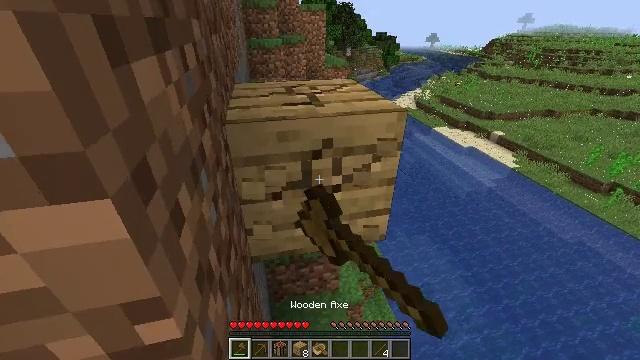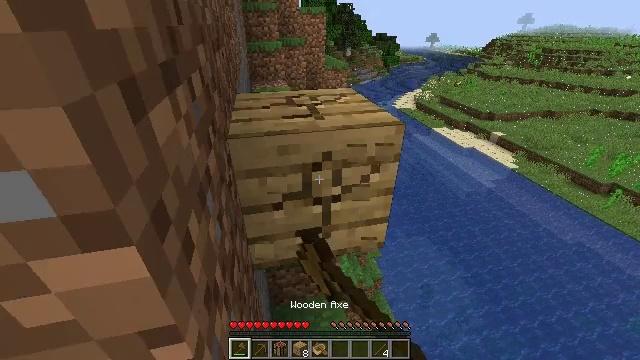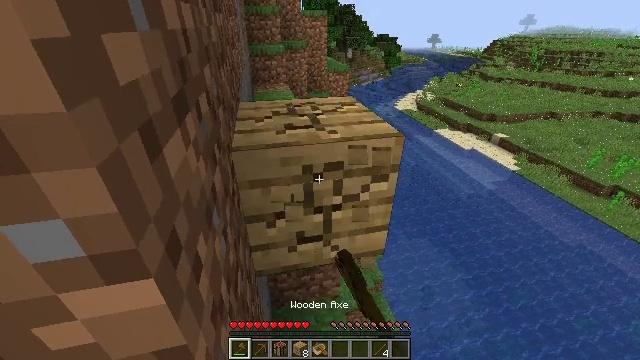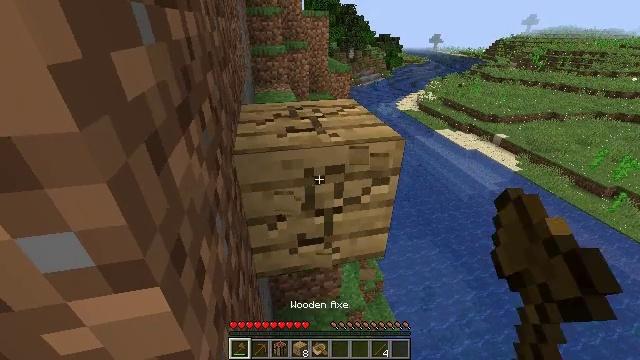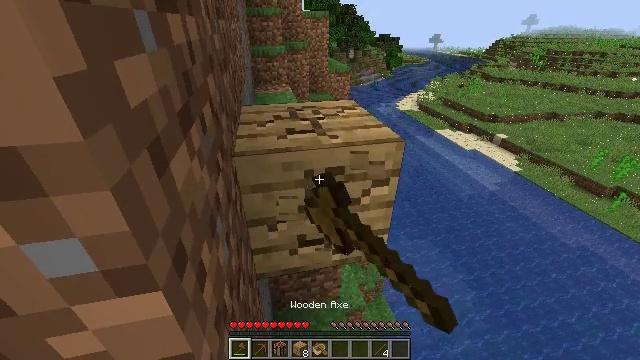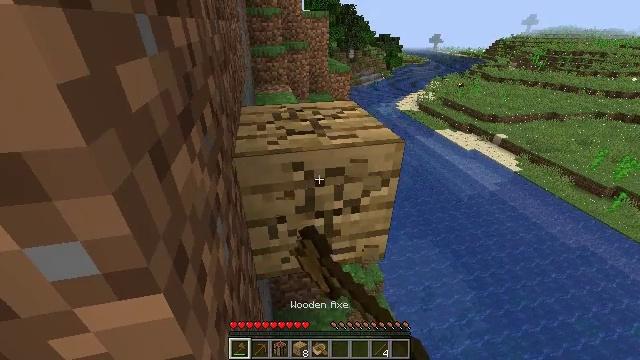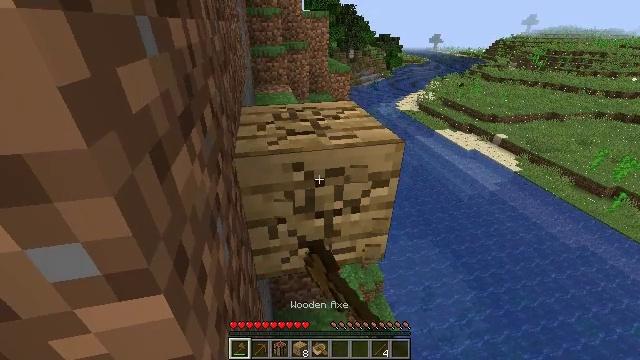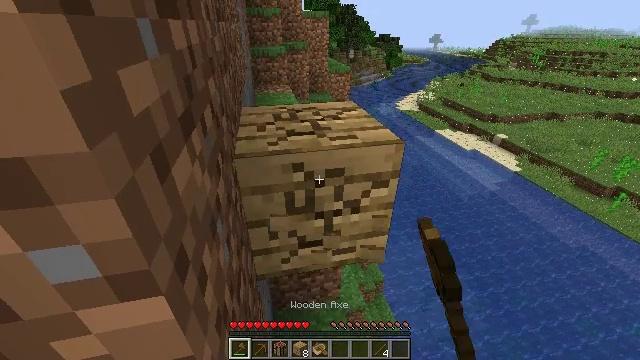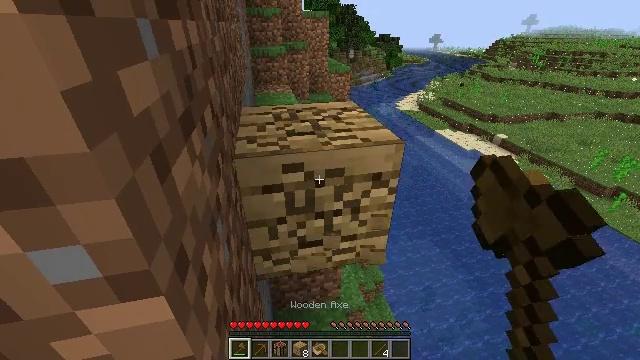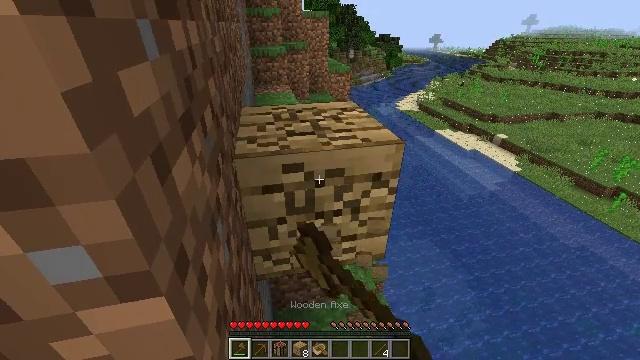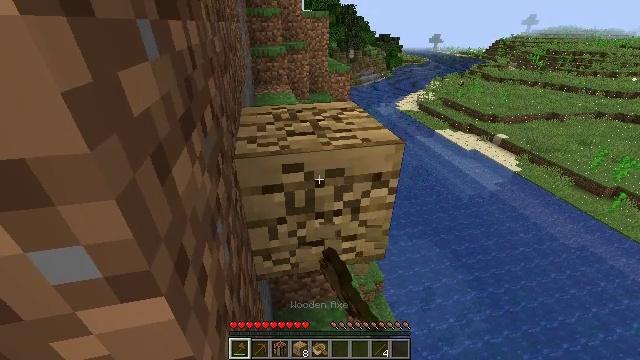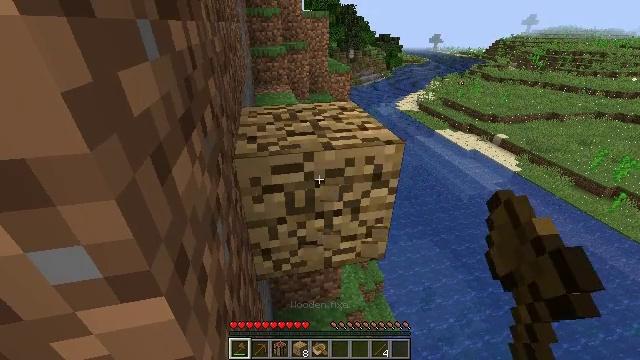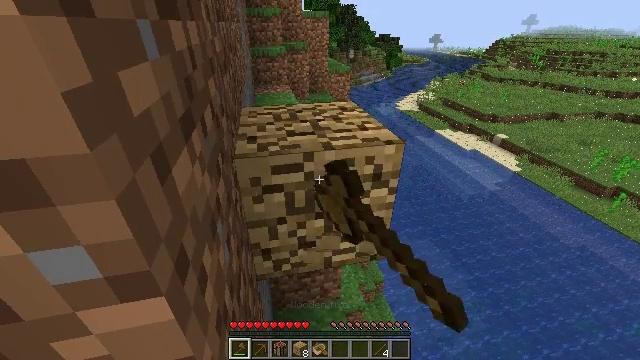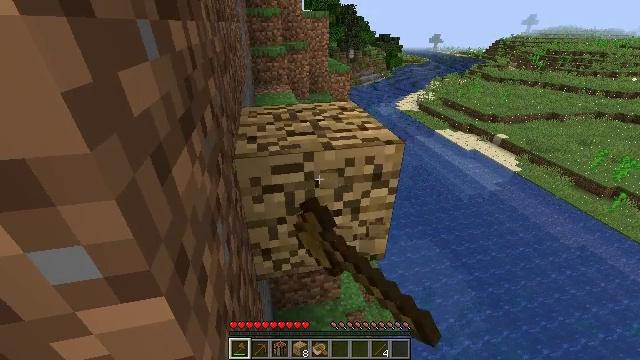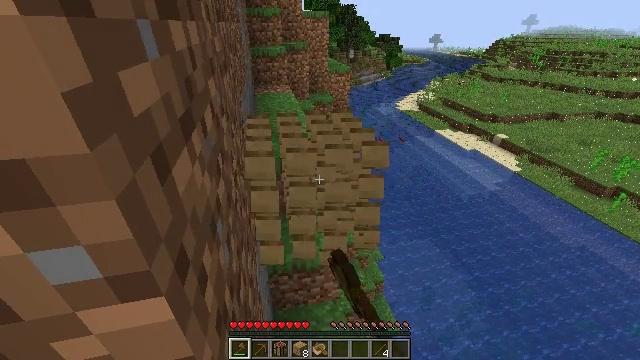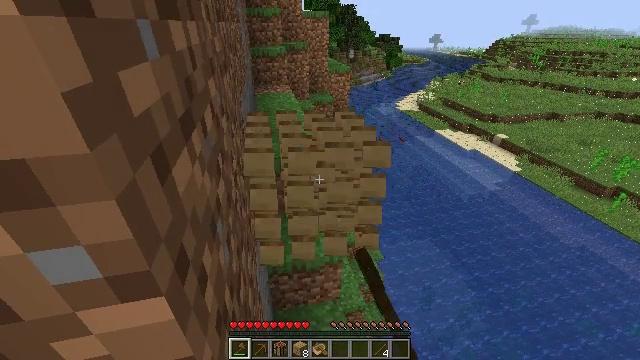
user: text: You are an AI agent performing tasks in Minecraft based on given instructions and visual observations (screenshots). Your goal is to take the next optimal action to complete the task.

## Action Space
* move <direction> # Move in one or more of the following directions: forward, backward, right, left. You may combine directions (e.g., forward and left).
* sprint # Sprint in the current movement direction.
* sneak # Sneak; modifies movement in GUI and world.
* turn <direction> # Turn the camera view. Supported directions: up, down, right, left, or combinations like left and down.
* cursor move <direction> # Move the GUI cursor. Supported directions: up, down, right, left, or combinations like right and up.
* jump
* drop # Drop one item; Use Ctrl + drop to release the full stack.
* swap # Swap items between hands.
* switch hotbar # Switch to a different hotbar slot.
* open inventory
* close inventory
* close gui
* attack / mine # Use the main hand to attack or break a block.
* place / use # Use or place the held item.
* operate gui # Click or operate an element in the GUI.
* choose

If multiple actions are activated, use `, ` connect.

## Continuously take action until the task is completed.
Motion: motion action
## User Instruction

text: Mine planks.
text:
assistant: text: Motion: attack / mine
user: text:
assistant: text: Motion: attack / mine
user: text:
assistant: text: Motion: attack / mine
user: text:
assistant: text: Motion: attack / mine
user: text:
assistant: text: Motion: attack / mine
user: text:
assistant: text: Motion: attack / mine
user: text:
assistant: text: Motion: attack / mine
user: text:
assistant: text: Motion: attack / mine
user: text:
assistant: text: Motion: attack / mine
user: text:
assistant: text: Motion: attack / mine
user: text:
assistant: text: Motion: attack / mine
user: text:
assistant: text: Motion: attack / mine
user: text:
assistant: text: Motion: attack / mine
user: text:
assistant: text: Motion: attack / mine
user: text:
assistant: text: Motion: attack / mine
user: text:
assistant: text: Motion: attack / mine
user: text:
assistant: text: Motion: attack / mine
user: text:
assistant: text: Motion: attack / mine
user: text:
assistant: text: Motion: attack / mine